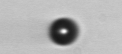
Label: bead